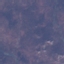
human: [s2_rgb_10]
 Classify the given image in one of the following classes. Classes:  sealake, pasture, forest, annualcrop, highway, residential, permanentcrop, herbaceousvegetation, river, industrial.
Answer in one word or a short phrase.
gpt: HerbaceousVegetation